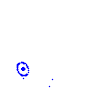
Particle: kaon